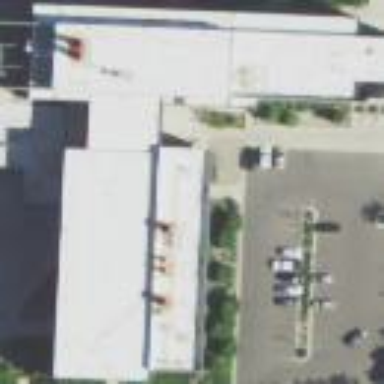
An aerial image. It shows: Building.